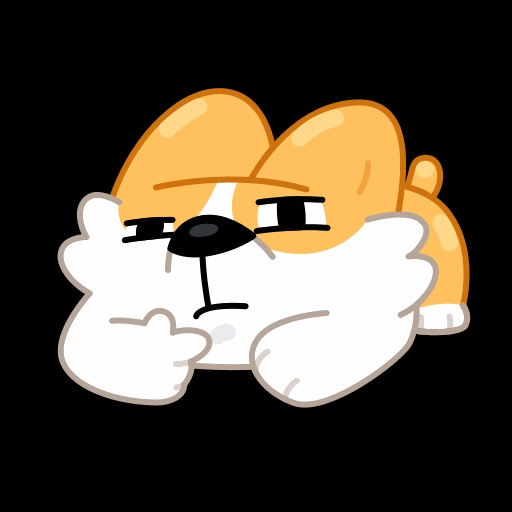
Label: others